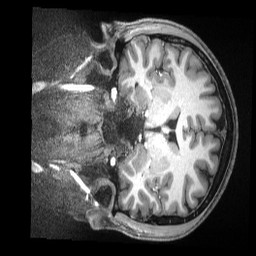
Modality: T1w
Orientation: coronal
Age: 23
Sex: male
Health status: ill
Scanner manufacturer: siemens
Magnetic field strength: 3 T
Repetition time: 2.5 s
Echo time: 0.00181 s